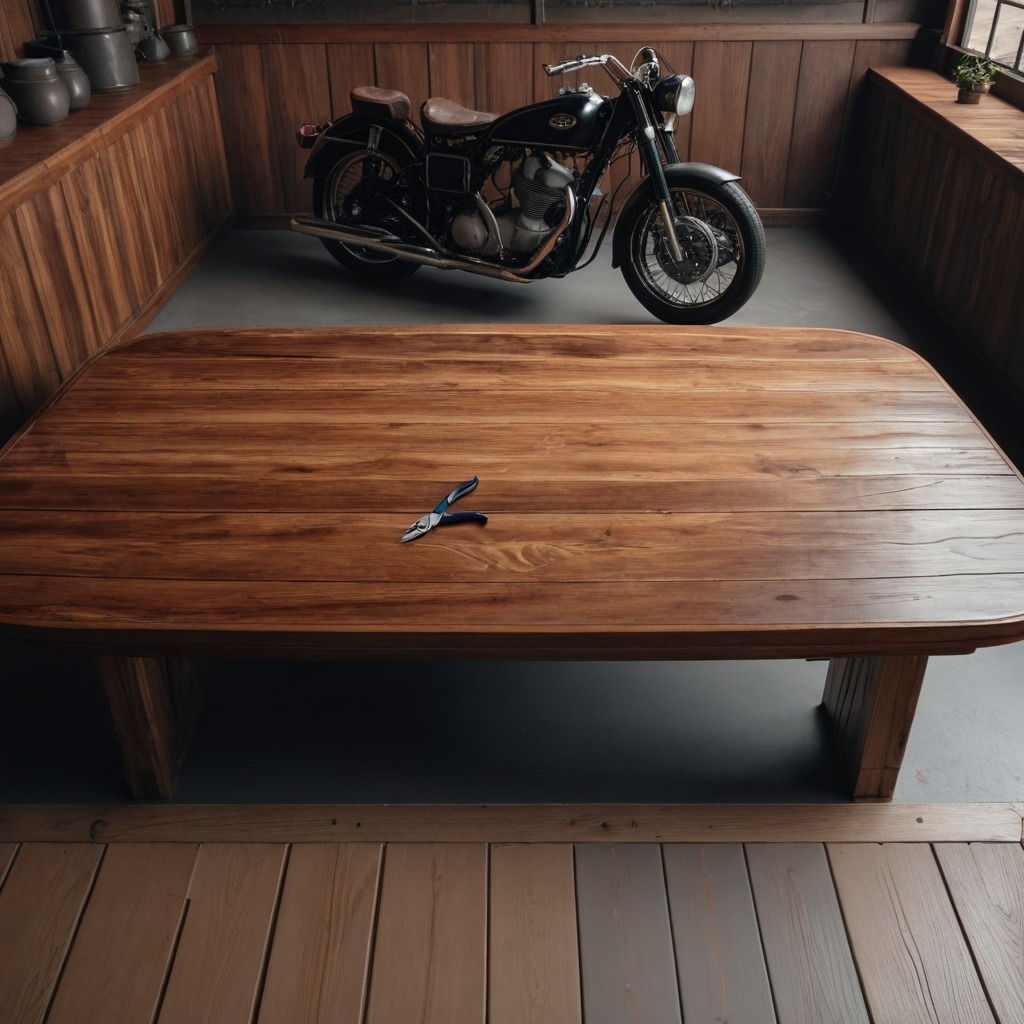
A plier is lying on an oil-spilled wooden table in a vintage motorcycle garage.